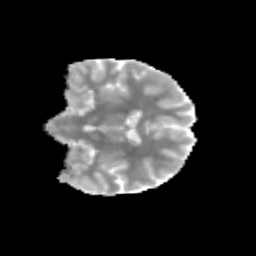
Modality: MD
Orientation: coronal
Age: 11
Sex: male
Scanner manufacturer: siemens
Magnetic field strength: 3 T
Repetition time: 3.8 s
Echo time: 0.07 s